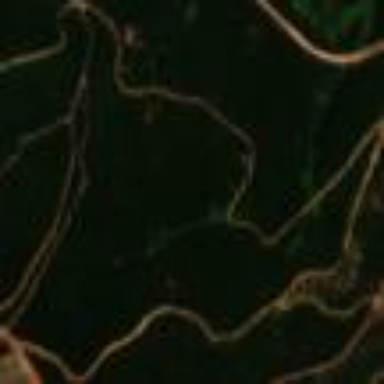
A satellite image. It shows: Plantation of evergreen needle-leaved forest.